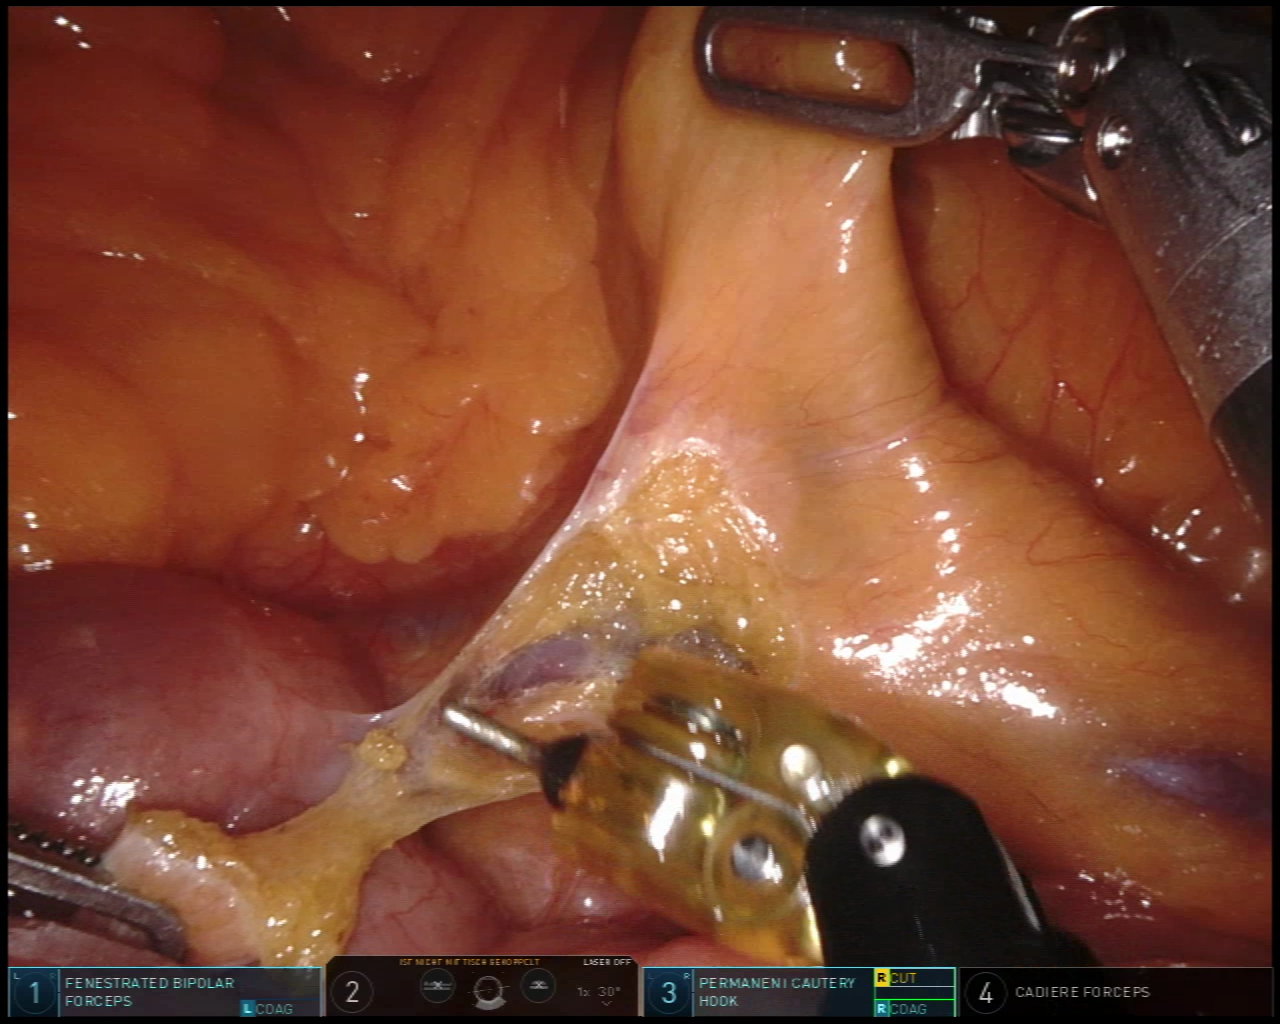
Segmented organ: intestinal_veins
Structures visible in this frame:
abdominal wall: no
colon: no
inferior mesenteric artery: no
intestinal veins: yes
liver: no
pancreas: no
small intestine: yes
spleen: no
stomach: no
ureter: no
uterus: no
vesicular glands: no